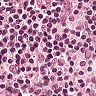
Metastatic tissue present: no